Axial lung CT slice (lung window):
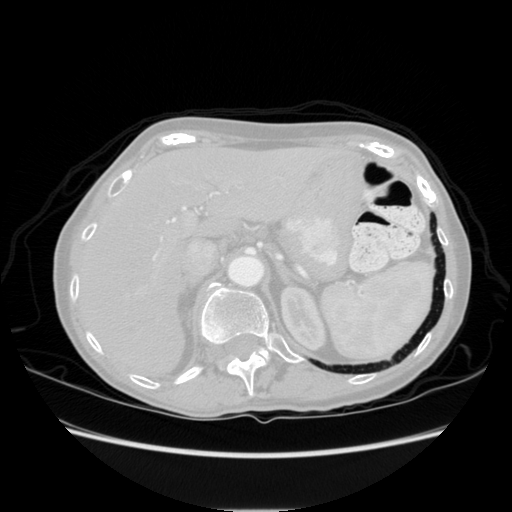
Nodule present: no